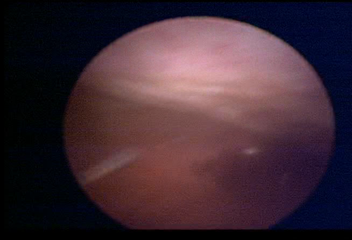
Modality: WLC
Class: Normal mucosa
Bladder cancer association: No